Aerial crown-view tile of a tropical tree (Barro Colorado Island, Panama), acquired 20241112:
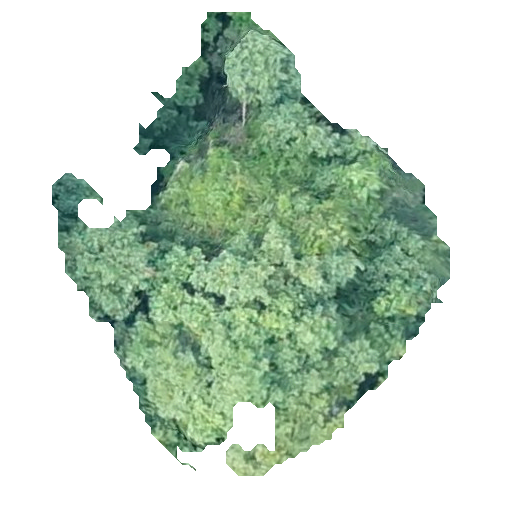
Species: Hieronyma alchorneoides
GBIF accepted scientific name: Hieronyma alchorneoides
Crown area: 160.94 m²